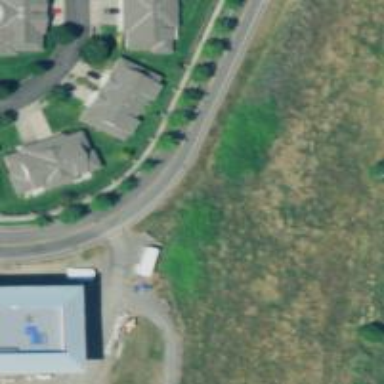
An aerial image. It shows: Tertiary road with asphalt surface and sidewalk on the left side.